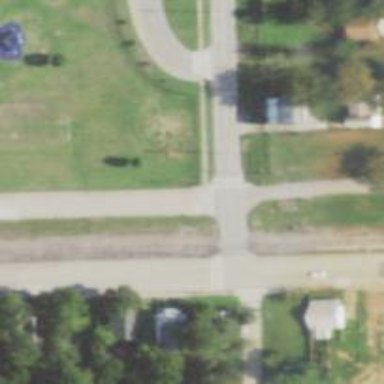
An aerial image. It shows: Road with stop sign.